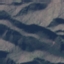
Land use / land cover: HerbaceousVegetation